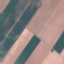
Land use / land cover class: AnnualCrop